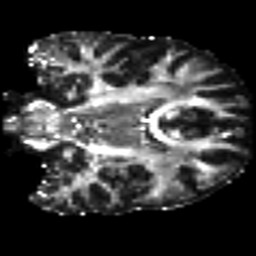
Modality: FA
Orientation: coronal
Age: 25
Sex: female
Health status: ill
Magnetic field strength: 3 T
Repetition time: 8.4 s
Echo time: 0.0926 s